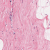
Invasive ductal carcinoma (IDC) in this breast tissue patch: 0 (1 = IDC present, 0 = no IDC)